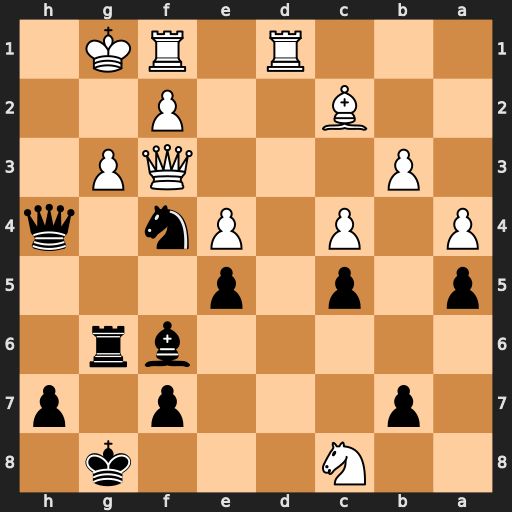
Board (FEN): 2N3k1/1p3p1p/5br1/p1p1p3/P1P1Pn1q/1P3QP1/2B2P2/3R1RK1
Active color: b
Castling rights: -
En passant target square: -
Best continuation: Qh3 Rd8+ Bxd8